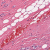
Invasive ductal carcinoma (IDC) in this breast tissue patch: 1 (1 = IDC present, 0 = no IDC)